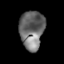
Tissue: skin
Cell type: Epithelial cells
Senescence score: 0.2493
Nuclear area (px): 928
Mean DAPI intensity: 108.426